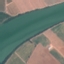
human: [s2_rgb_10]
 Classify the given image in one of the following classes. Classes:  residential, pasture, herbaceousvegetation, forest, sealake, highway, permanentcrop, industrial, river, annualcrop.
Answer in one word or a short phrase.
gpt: River